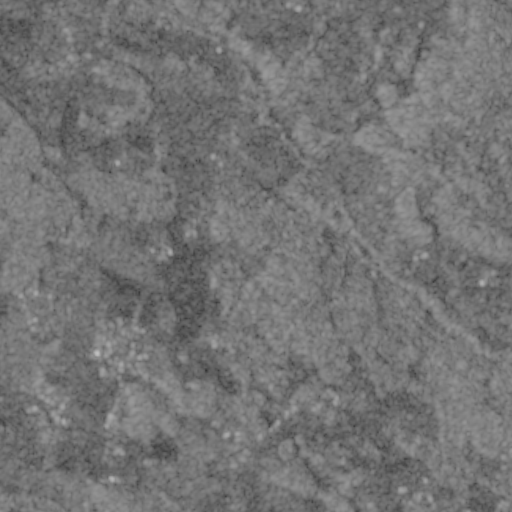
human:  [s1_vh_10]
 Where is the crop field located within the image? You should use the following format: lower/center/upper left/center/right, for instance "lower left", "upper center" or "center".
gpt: The crop field is located in the lower left of the image.
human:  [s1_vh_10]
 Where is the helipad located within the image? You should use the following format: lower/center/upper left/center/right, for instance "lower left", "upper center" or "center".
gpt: The helipad is located in the upper center of the image.
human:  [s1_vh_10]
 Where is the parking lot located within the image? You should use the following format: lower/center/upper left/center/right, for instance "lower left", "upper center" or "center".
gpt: The parking lot is located in the upper center of the image.
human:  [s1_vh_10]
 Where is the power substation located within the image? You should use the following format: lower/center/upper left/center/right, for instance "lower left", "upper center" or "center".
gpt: The power substation is located in the lower left of the image.
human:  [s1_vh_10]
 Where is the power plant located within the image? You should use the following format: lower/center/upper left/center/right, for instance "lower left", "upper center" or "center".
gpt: There is no power plant in the image.

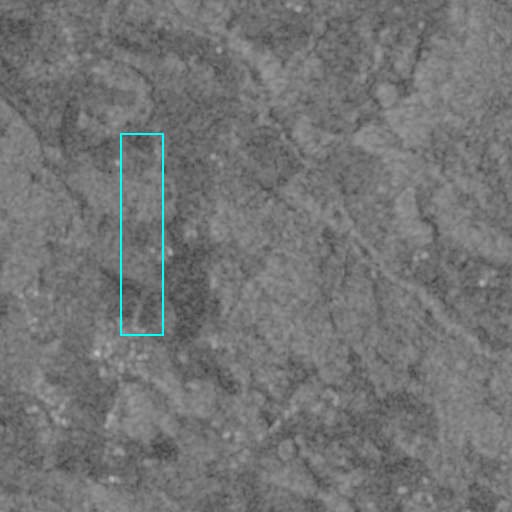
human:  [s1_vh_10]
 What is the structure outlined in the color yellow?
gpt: There is no yellow outline.
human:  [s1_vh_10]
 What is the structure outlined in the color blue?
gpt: There is no structure outlined in blue.